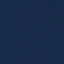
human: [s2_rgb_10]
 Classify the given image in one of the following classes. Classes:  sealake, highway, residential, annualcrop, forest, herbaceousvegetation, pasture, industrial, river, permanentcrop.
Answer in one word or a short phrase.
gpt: SeaLake